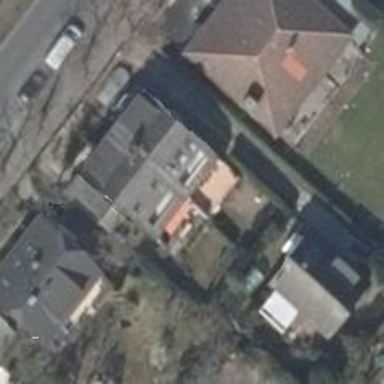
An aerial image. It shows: Semi-detached house.